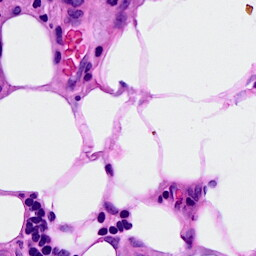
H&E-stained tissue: Breast